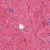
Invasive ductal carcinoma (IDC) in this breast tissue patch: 0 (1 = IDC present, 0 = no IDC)